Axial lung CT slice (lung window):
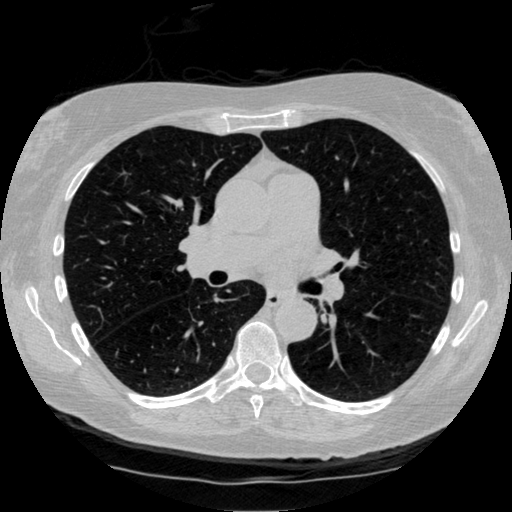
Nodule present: no